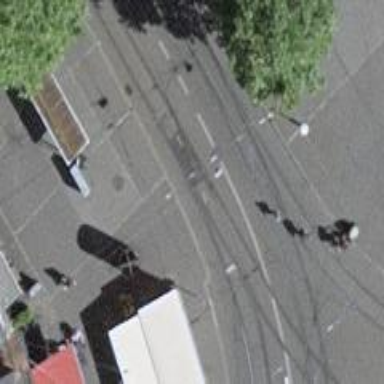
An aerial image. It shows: Tram stop with public transport stop position.